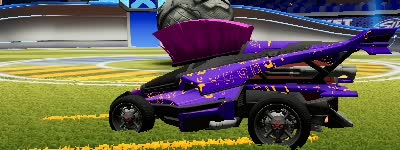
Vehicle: aftershock